Question: I have 10 link buttons on my web page. Each button pertains to a unique city. Each link button has an id attribute containing the name of the city. Each link button contains an onclick event which is recorded/tracked in Google Analytics Event Tracking. However, I haven't figured out how to capture the location from the unique id attribute. See example code below.
In short, I want to dynamically capture the value of the id attribute of the '<a>' tag as the Event Label in Google Analytics? FYI: In the code below, the Event Label is sending 'event.target.href' to GA. This is where I want to capture the id value.
Here's the code:
'''
<a id="location-city-example" onclick="ga('send', 'event', 'button', 'click', event.target.href);" href="/apply" class="btn btn-rj">apply now</a>
'''

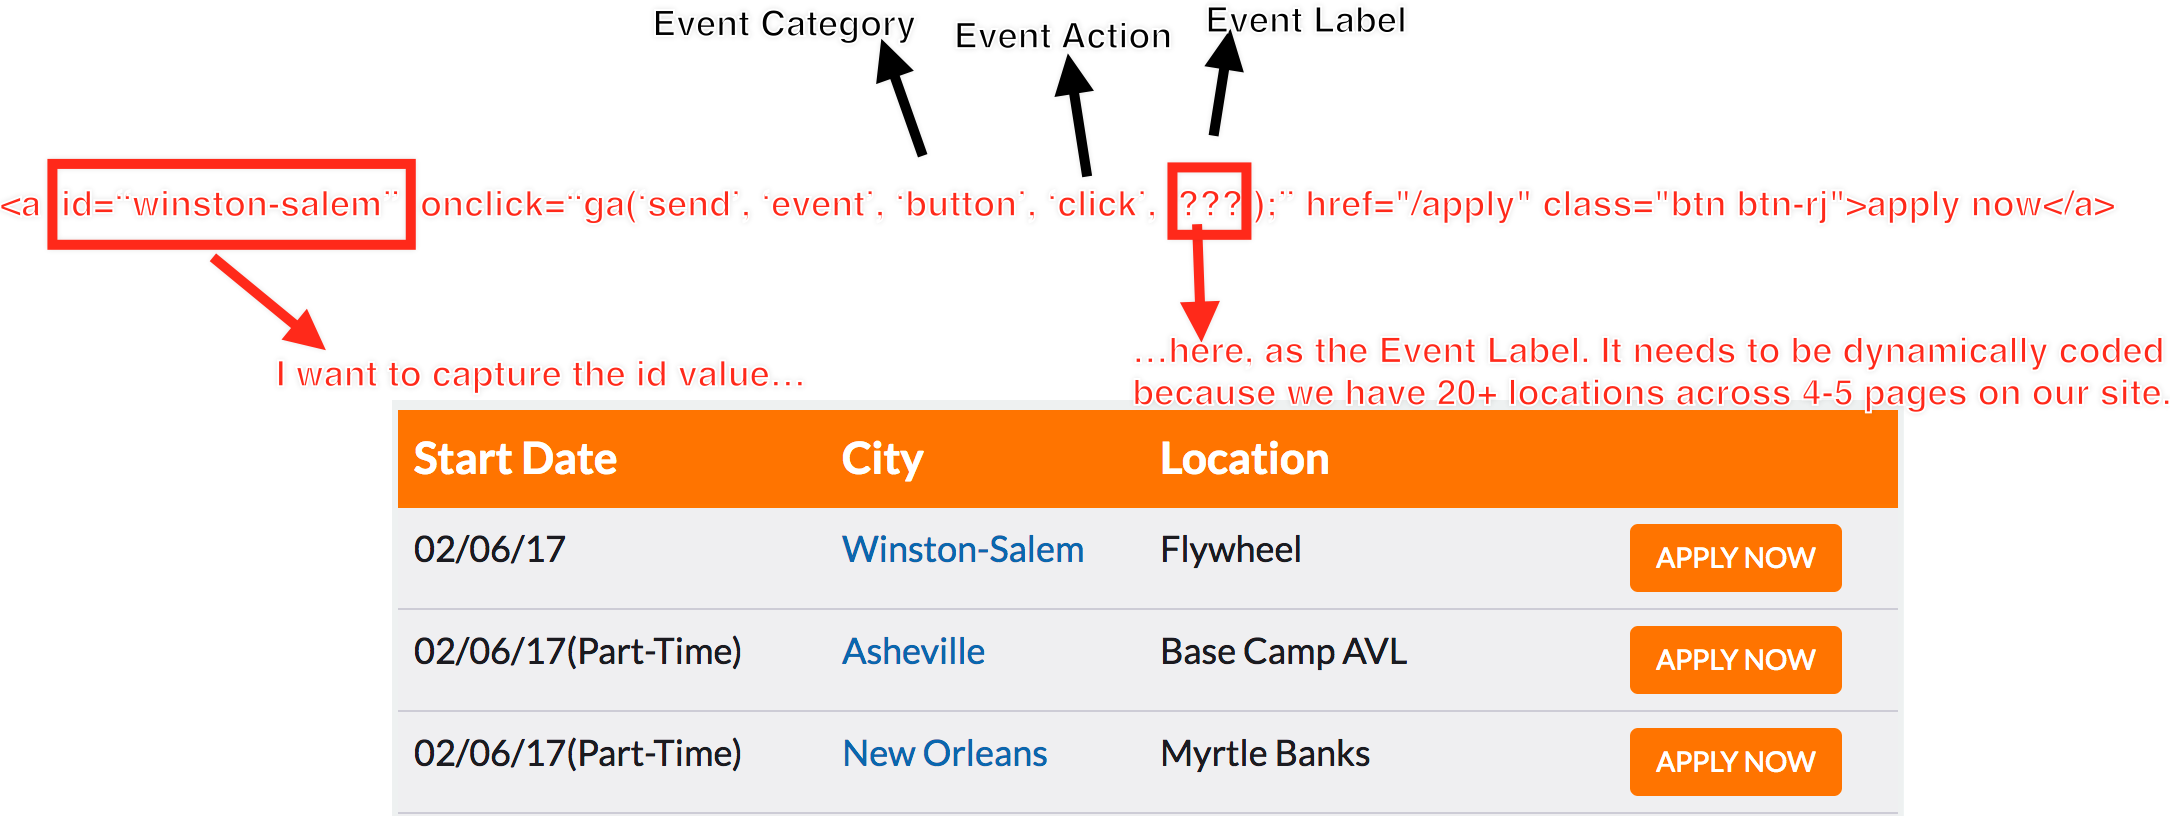
Answer: Mmm... I think this would work
'''
onclick="ga('send', 'event', 'button', 'click', this.id);"
'''
Note that I would stick to using "straight" quotes rather than the "smart" quotes as in your original code. The latter does funny things sometimes.